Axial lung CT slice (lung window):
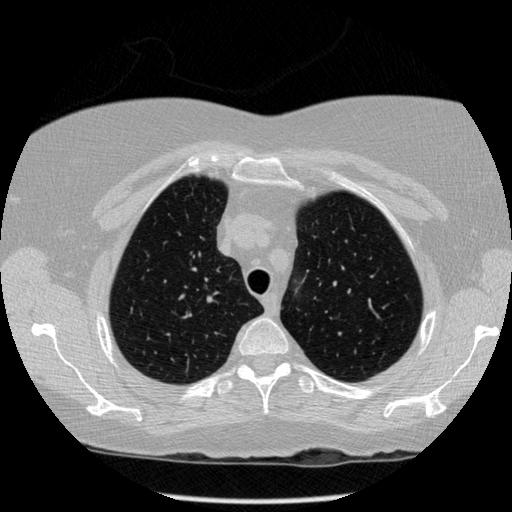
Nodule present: no